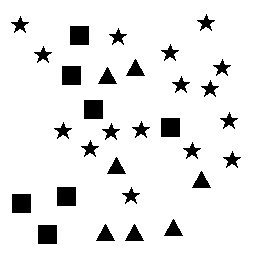
Squares: 7
Triangles: 7
Stars: 16
Total shapes: 30